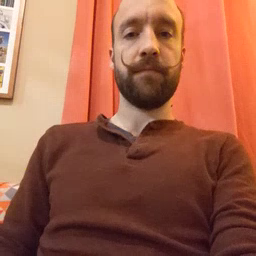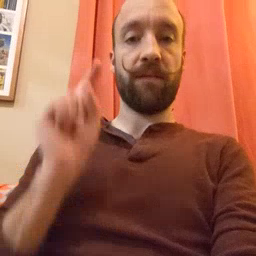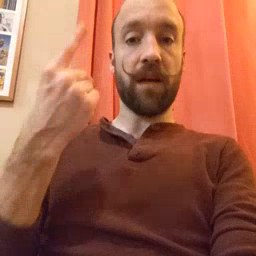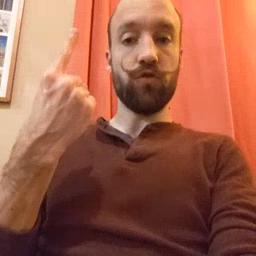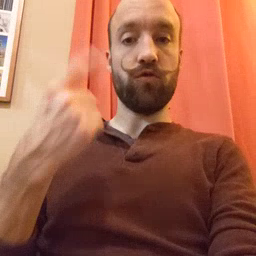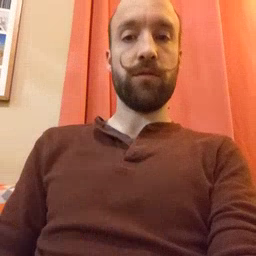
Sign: first